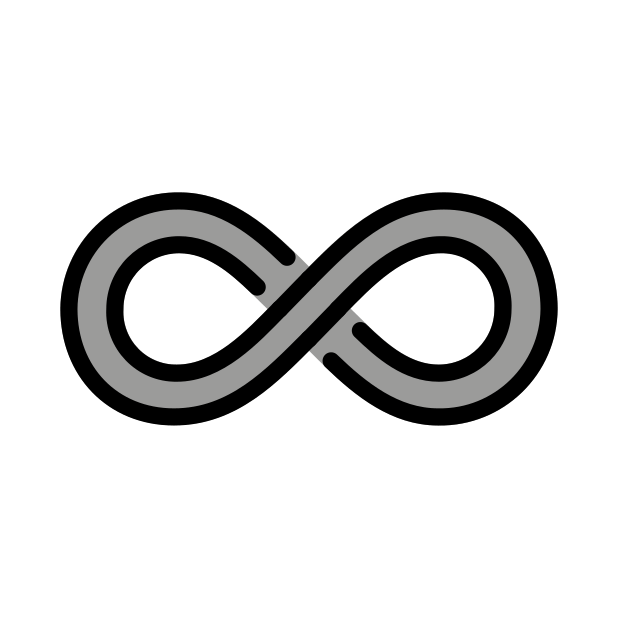
Emoji: ♾
Name: permanent paper sign
Unicode: 0x267e